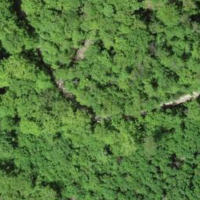
EUNIS habitat code: 41
Species observed at this site:
Daphne laureola